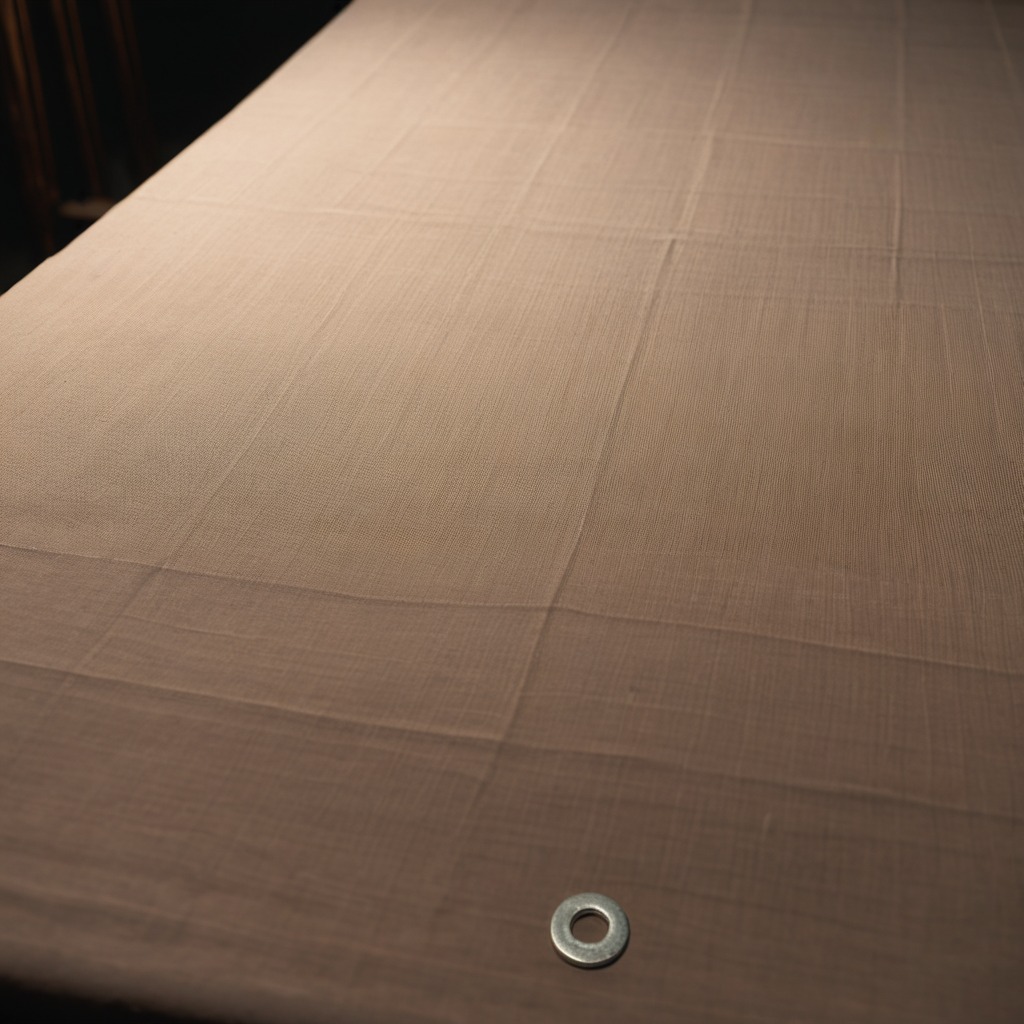
A flat metal washer is lying on a wooden table inside a workshop at night with soft shadows beneath the cloth.